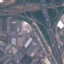
Land use / land cover class: Highway